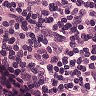
Metastatic tissue present: no